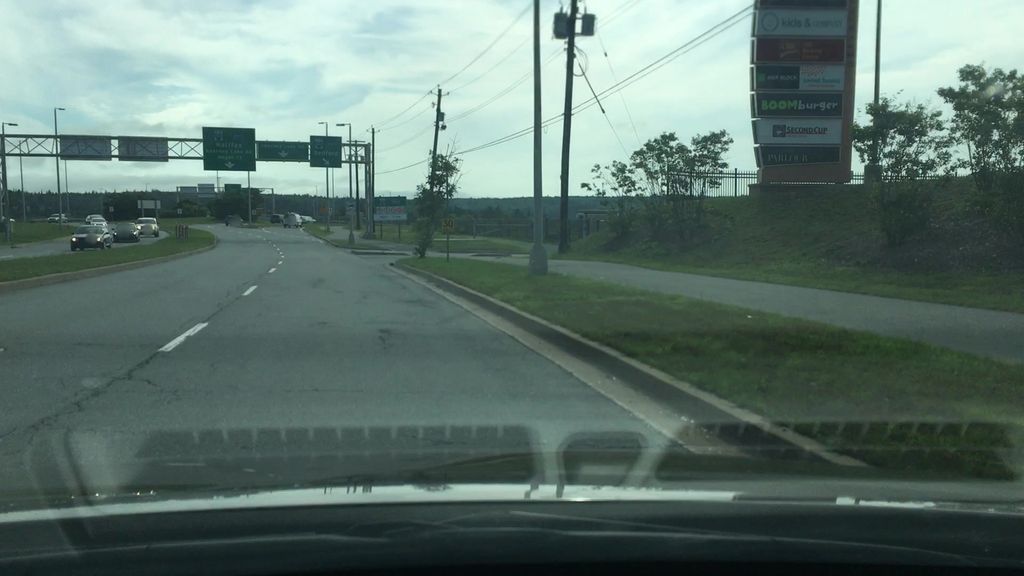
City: halifax